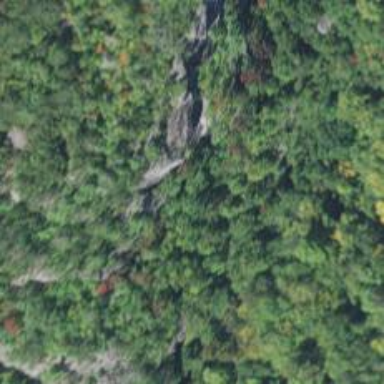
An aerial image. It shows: Cliff in nature.